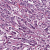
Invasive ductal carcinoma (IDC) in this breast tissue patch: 1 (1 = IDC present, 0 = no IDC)